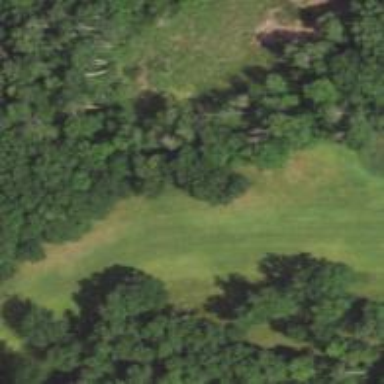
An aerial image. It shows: Golf hole.